Interaction volume radius: 5 \u00c5
Interaction volume height: 10 \u00c5
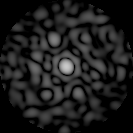
Disorder parameter: 0.8272